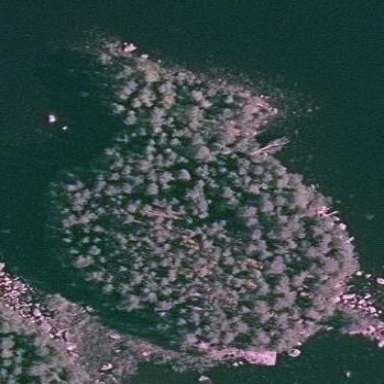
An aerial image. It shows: Islet.